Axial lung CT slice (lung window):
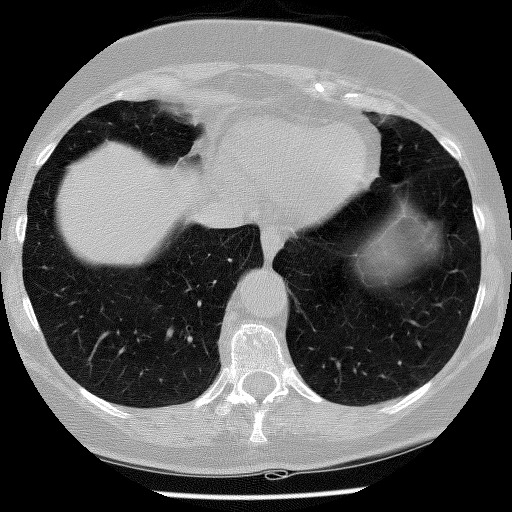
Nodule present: no